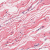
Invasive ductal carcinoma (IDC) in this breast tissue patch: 0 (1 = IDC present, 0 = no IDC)